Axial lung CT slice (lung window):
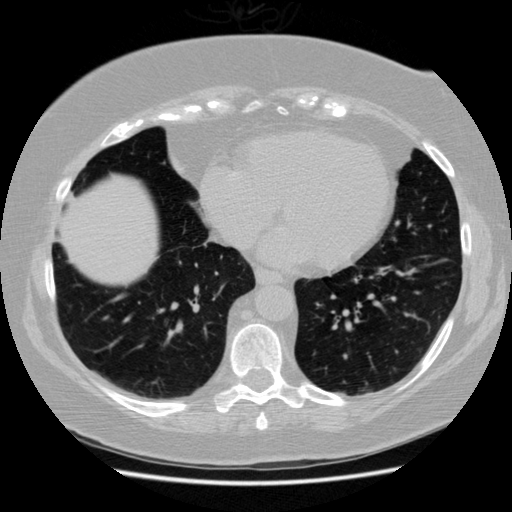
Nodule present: no